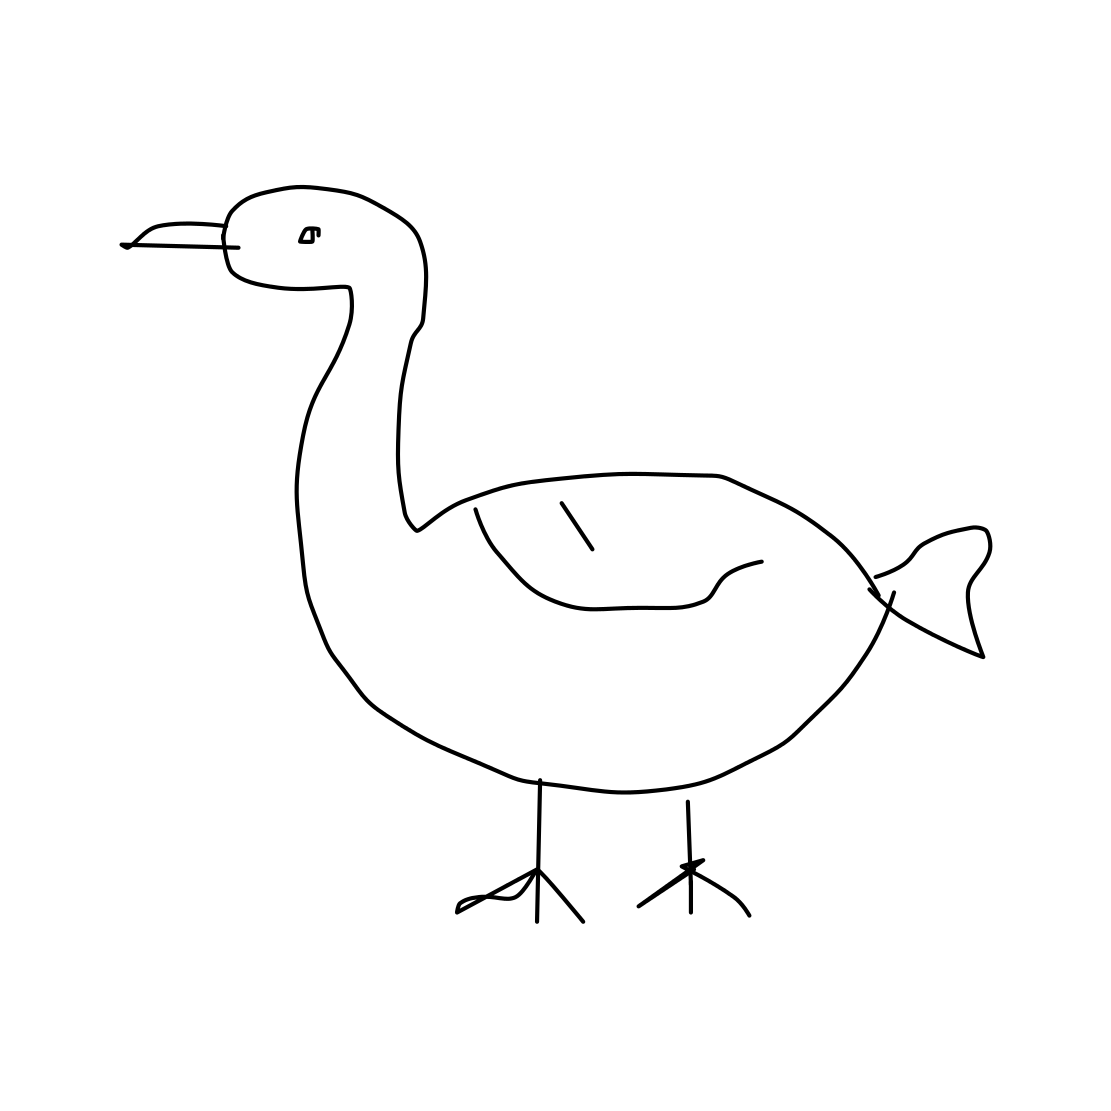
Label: duck